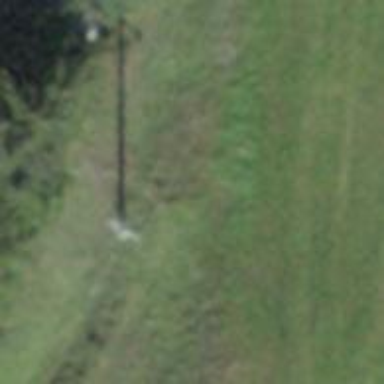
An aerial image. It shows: Power pole.